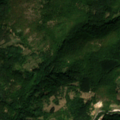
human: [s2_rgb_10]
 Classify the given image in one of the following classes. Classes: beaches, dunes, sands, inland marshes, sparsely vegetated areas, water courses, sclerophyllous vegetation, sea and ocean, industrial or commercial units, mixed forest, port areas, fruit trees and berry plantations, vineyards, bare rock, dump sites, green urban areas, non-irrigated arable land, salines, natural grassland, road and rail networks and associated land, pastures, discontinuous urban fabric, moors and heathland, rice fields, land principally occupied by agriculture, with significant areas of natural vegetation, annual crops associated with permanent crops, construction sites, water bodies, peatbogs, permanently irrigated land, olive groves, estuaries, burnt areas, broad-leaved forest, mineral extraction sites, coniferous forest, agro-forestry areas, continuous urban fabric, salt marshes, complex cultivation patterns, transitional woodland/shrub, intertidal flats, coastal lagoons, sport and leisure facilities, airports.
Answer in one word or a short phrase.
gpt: land principally occupied by agriculture, with significant areas of natural vegetation, broad-leaved forest, transitional woodland/shrub